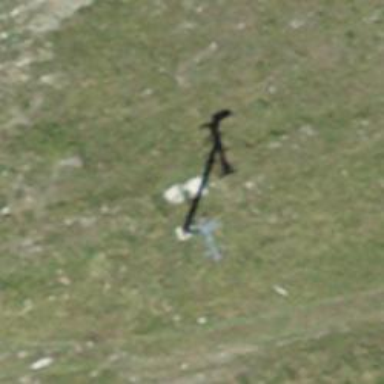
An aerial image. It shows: Pylon for aerialway.